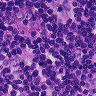
Metastatic tissue present: no